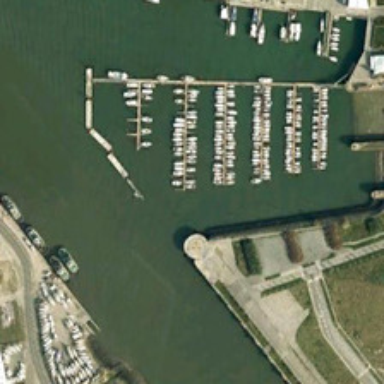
This is a port, many ships, road and land .